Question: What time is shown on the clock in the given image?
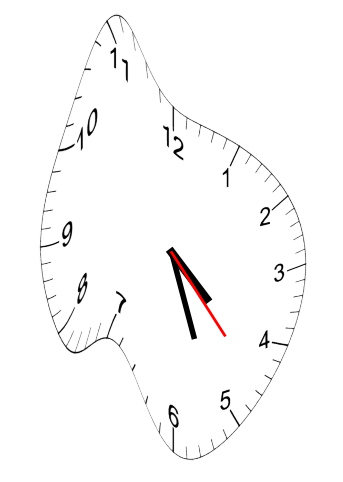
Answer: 04:26:23